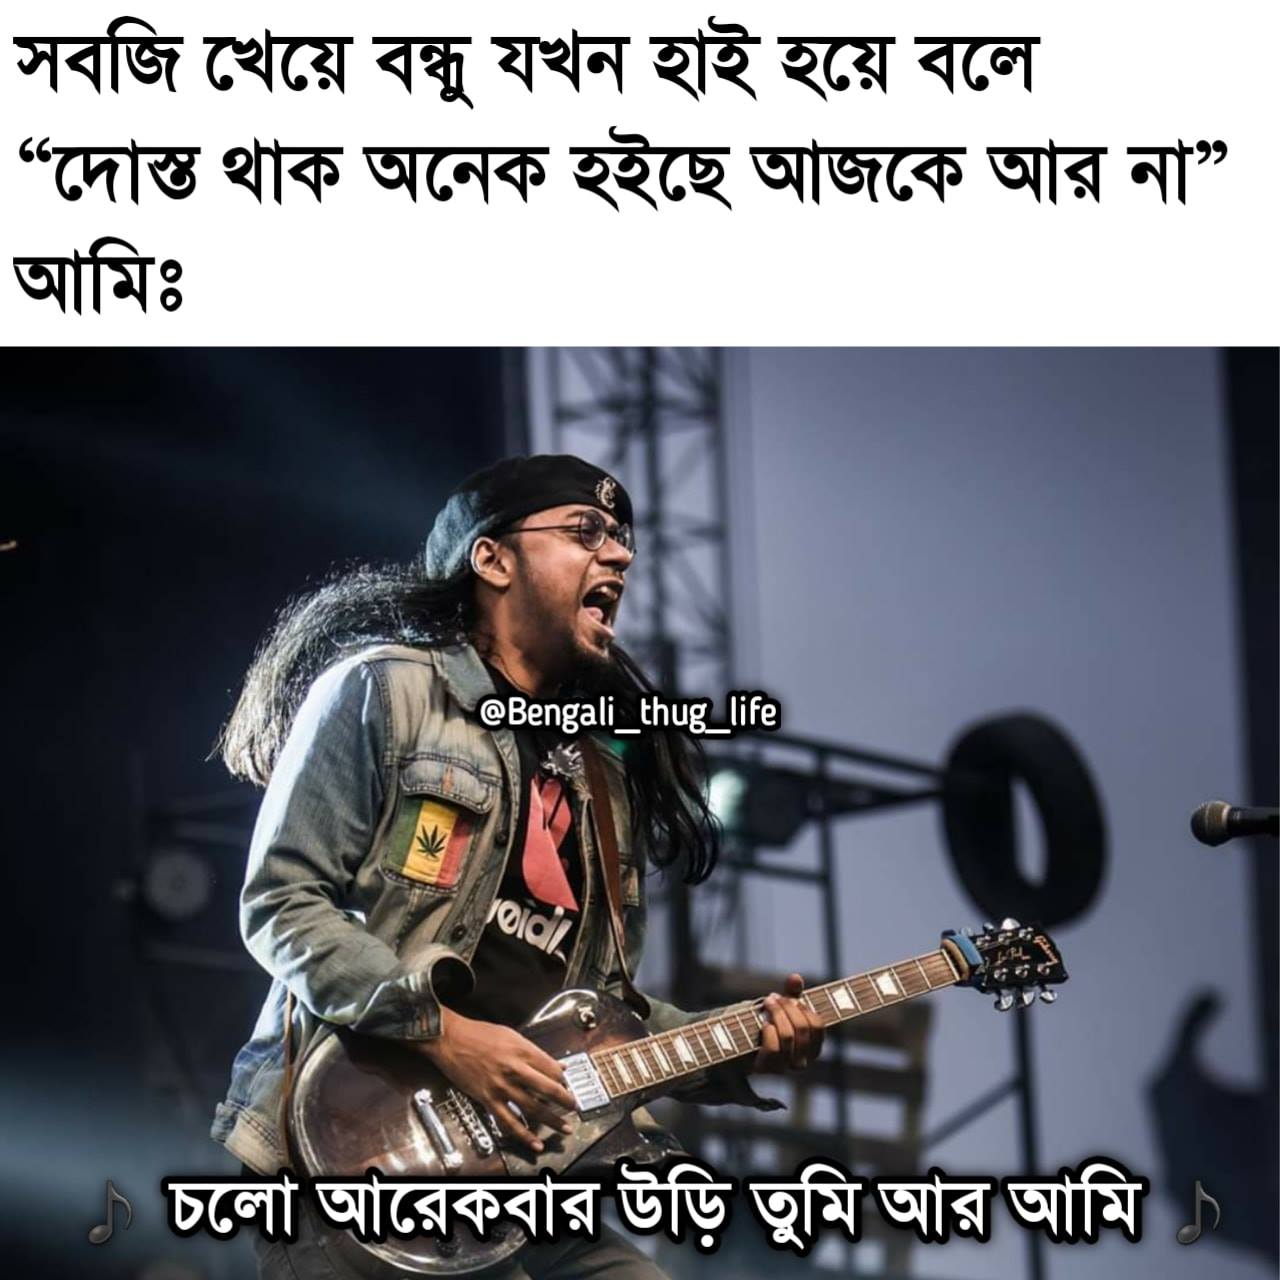
Caption: সবজি খেয়ে বন্ধু যখন হাই হয়ে বলে " দোস্ত থাক অনেক হইছে আজকে আর না"  আমিঃ  চলো আরেকবার উড়ি তুমি আর আমি
Label: non-hate